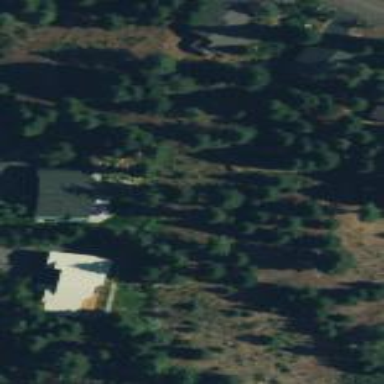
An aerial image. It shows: Forest with evergreen needle-leaved trees.